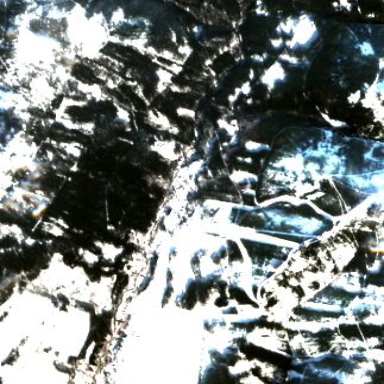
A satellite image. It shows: Area designated for winter sports.